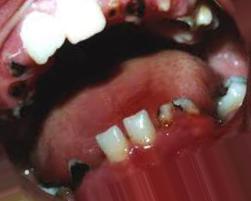
Condition: Caries